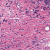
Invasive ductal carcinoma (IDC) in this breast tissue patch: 1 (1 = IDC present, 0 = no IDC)